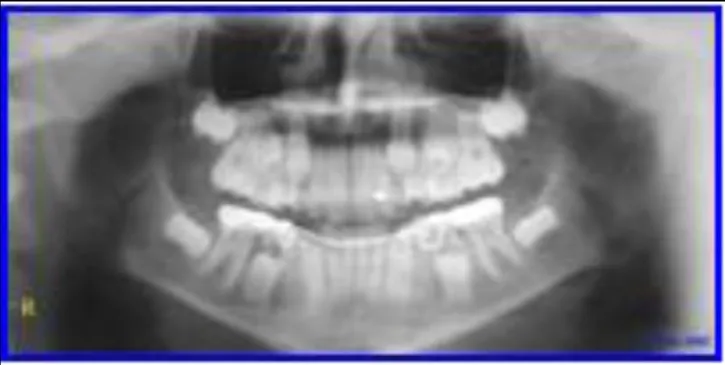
Pre-Ortho treatment panoramic view. case# 2.
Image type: radiology (x_ray)